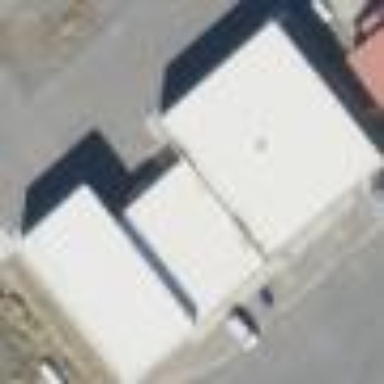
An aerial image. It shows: Fire station building.